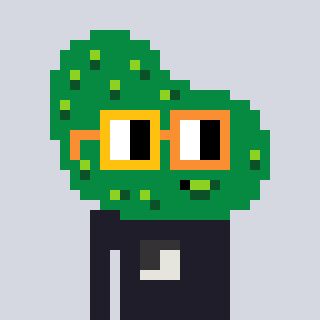
a pixel art character with square yellow and orange glasses, a pickle-shaped head and a grayscale-colored body on a cool background